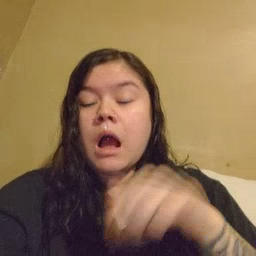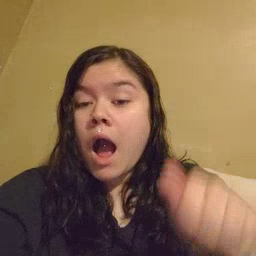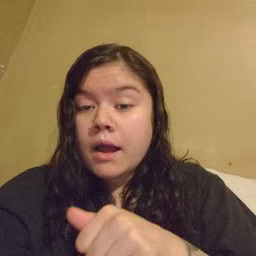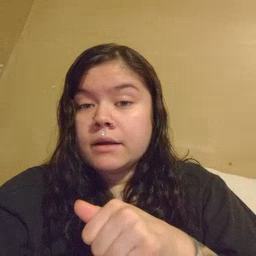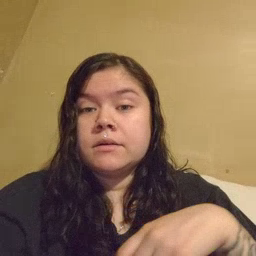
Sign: hide